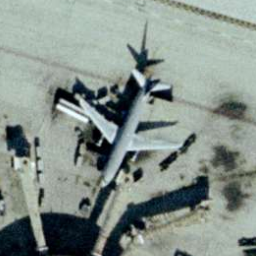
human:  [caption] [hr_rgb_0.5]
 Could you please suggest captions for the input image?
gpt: An airplane is stopped at the airport .

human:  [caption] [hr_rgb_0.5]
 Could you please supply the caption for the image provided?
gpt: An airplane is surrounded with some cars .

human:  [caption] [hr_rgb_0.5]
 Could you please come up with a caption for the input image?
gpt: An airplane is surrounded with some cars in the airport .

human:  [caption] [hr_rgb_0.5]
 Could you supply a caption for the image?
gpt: There is an airplane in the airport .

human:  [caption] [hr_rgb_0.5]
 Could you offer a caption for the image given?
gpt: An airplane is surrounded with some cars in the airport .